Question: I'm trying to draw speech buble with dragable handler.
That's what I have:
- - - -
Here is the picture for better understanding:

I know how to draw it in canvas when all coordinates are known. It's pretty simple.
<URL>
'''
function drawBubble(ctx, x, y, w, h, radius)
{
var r = x + w;
var b = y + h;
ctx.beginPath();
ctx.strokeStyle="black";
ctx.lineWidth="2";
ctx.moveTo(x+radius, y);
ctx.lineTo(x+radius/2, y-10);
ctx.lineTo(x+radius * 2, y);
ctx.lineTo(r-radius, y);
ctx.quadraticCurveTo(r, y, r, y+radius);
ctx.lineTo(r, y+h-radius);
ctx.quadraticCurveTo(r, b, r-radius, b);
ctx.lineTo(x+radius, b);
ctx.quadraticCurveTo(x, b, x, b-radius);
ctx.lineTo(x, y+radius);
ctx.quadraticCurveTo(x, y, x+radius, y);
ctx.stroke();
}
'''
<URL>
But the trouble is - how to find coordinates of red dots shown on the picture. Both (x,y) and (x1,y1) are known but change when user drags buble or handler. And in all cases handler should look pretty.
Whould be great if anyone could share the code, it's kinda complicated for me.
Thanks in advance!
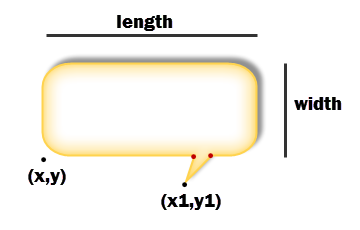
Answer: You can preserve the corners and draw the pointing bit fixed to a given point. You just need to calculate the correct connection points.
'''
// This is an example with the connection points 20px apart.
// The px and py variables here come from the onmousemove event.
// Finally, this part here is only for the top part of the bubble,
// you have watch for 4 different scenarios, depending on where
// the mouse is and thus what the pointing bit should aim for.
...
var con1 = Math.min(Math.max(x+radius,px-10),r-radius-20);
var con2 = Math.min(Math.max(x+radius+20,px+10),r-radius);
...
if(py < y) dir = 2;
...
ctx.moveTo(x+radius,y);
if(dir==2){
ctx.lineTo(con1,y);
ctx.lineTo(px,py);
ctx.lineTo(con2,y);
ctx.lineTo(r-radius,y);
}
else ctx.lineTo(r-radius,y);
ctx.quadraticCurveTo(r,y,r,y+radius);
...
'''
Like this:
<URL>
Try clicking on the bubble to drag the pointer.